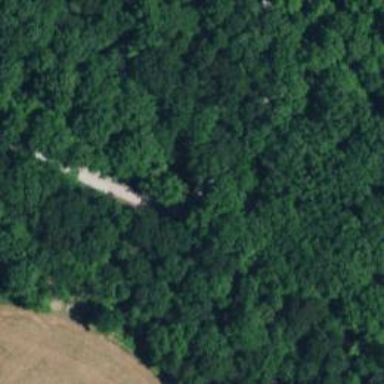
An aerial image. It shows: Tertiary road with bridge.